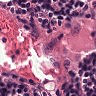
Metastatic tissue present: no